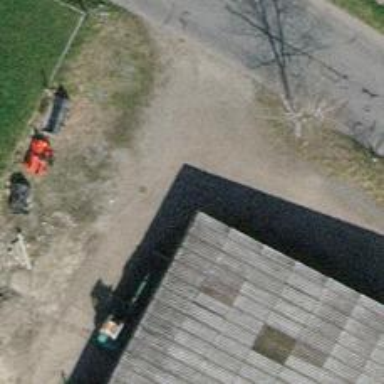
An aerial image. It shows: Driveway with compacted surface.